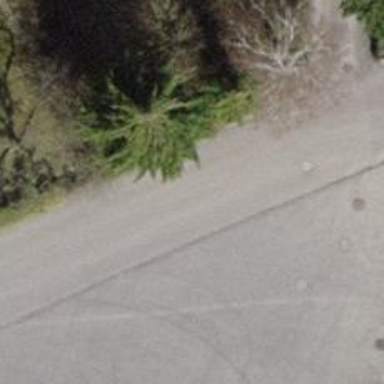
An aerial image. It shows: Asphalt road in residential area.